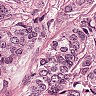
Metastatic tissue present: yes